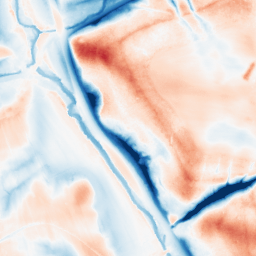
Category: edge_preserving
Decomposition family: guided
Decomposition parameters: radius: 16
eps: 0.1
Upsampling method: quartic
Upsampling parameters: scale: 2
Upsampling scale: 2